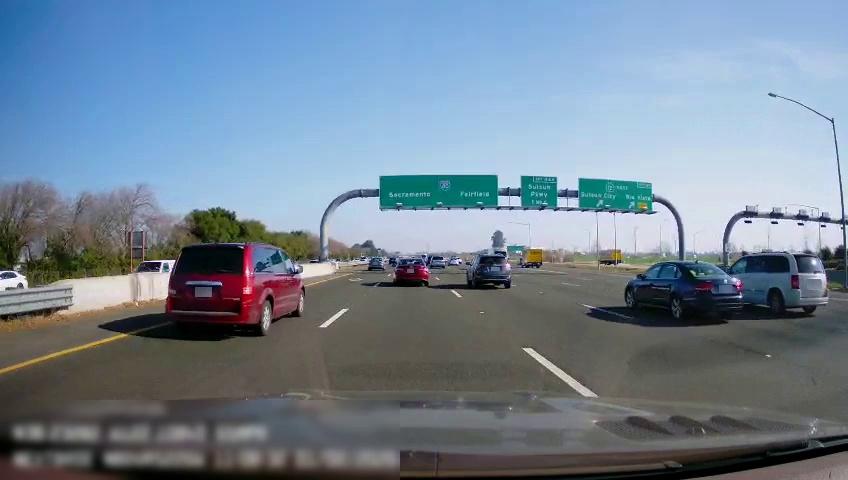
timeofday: Day
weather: Sunny
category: Drivable Space
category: Drivable Space
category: Vehicles | Truck
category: Vehicles | Van
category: Vehicles | Car
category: Vehicles | SUV
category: Vehicles | Van
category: Vehicles | Car
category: Vehicles | SUV
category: Vehicles | Car
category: Vehicles | Van
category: Vehicles | Van
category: Vehicles | Car
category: Vehicles | Truck
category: Vehicles | Van
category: Vehicles | Car
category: Lanes | Alternate Lane
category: Lanes | Current Lane
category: Lanes | Current Lane
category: Lanes | Alternate Lane
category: Lanes | Alternate Lane
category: Lanes | Alternate Lane
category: Lanes | Alternate Lane
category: Traffic | Signs
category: Traffic | Signs
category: Traffic | Signs
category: Traffic | Signs
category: Traffic | Signs
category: Traffic | Signs